Question: I have SqlServerQueryVisualizer. I can see the SQL when I hover on "accounts" variable. But when I hover on "results" variable, it is not showing the SQL query. How to see the SQL query for "results" variable in the following code?
'''
public IEnumerable<T> FindAll(Func<T, bool> predicate)
{
LibraryManagementClassesDataContext db = new LibraryManagementClassesDataContext("");
var accounts = from p in db.Accounts
where p.AccountNumber == 1
select p;
//Where
var results = Context.GetTable<T>().Where(predicate);
return results;
}
'''

Also, I have a insert function. How to see the generated query for this scenario?
'''
public virtual void InsertOnSubmit(T entity)
{
GetTable().InsertOnSubmit(entity);
}
'''
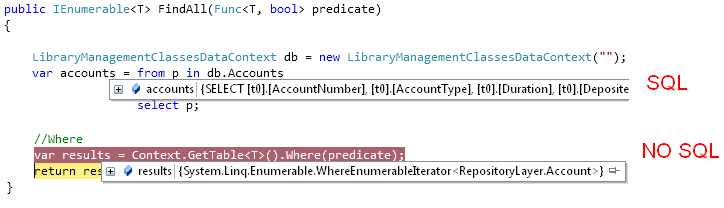
Answer: The problem stated in the question still exists.
Currently I am using the following class for seeing the result in output window.
'''
context.Log = new OutputWindowWriter();
class OutputWindowWriter : System.IO.TextWriter
{
public override void Write(char[] buffer, int index, int count)
{
System.Diagnostics.Debug.Write(new String(buffer, index, count));
}
public override void Write(string value)
{
System.Diagnostics.Debug.Write(value);
}
public override System.Text.Encoding Encoding
{
get { return System.Text.Encoding.Default; }
}
}
'''